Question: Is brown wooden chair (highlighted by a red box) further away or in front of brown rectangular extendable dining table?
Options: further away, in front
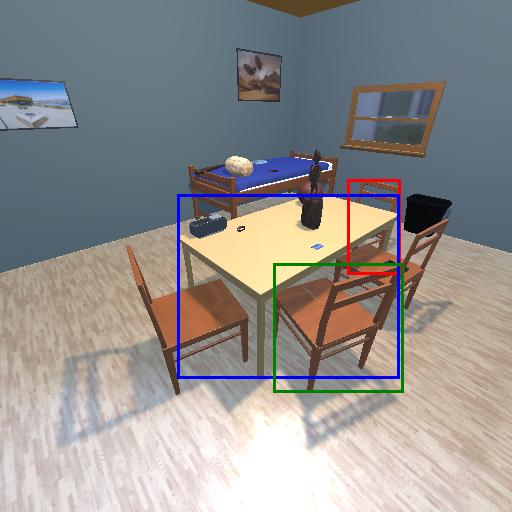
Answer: further away